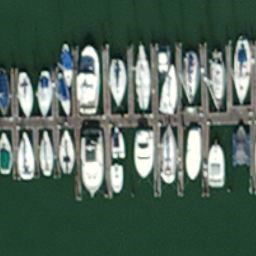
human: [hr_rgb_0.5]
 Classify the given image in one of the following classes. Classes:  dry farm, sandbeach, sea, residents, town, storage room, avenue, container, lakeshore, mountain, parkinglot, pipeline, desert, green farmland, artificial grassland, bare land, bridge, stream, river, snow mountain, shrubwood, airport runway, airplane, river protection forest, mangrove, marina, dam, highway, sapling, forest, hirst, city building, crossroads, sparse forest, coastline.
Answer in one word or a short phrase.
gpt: marina